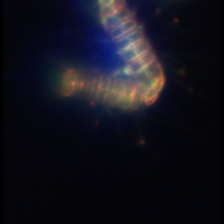
Taxon: Chaetoceros
Group: Diatoms